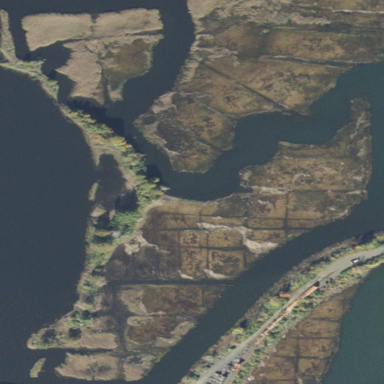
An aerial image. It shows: Saltmarsh wetland.